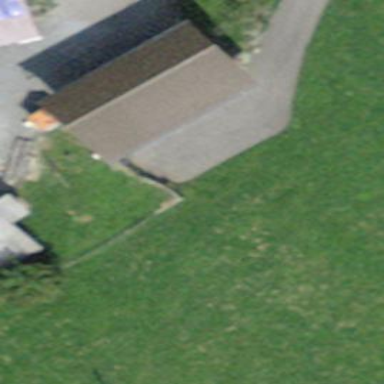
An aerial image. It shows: View of roof of building.